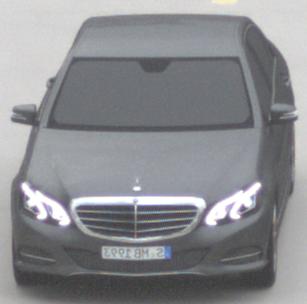
Make: Mercedes-Benz
Model: E 200
Detailed model: E-Class (212) Limousine
Model produced from: 2013/04
Model produced until: 2015/10
Doors: 4
Color: gray
Road condition: dry road
Daytime: morning or afternoon
Contrast: low contrast